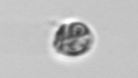
Label: Dinophyceae